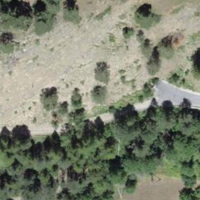
EUNIS habitat code: 23
Species observed at this site:
Stachys recta
Eulithis populata
Echium vulgare
Pareulype berberata
Epirrhoe galiata
Udea lutealis